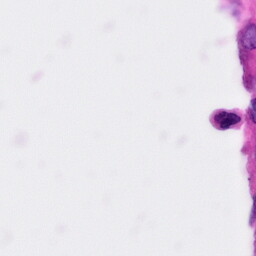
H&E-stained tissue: Pancreatic